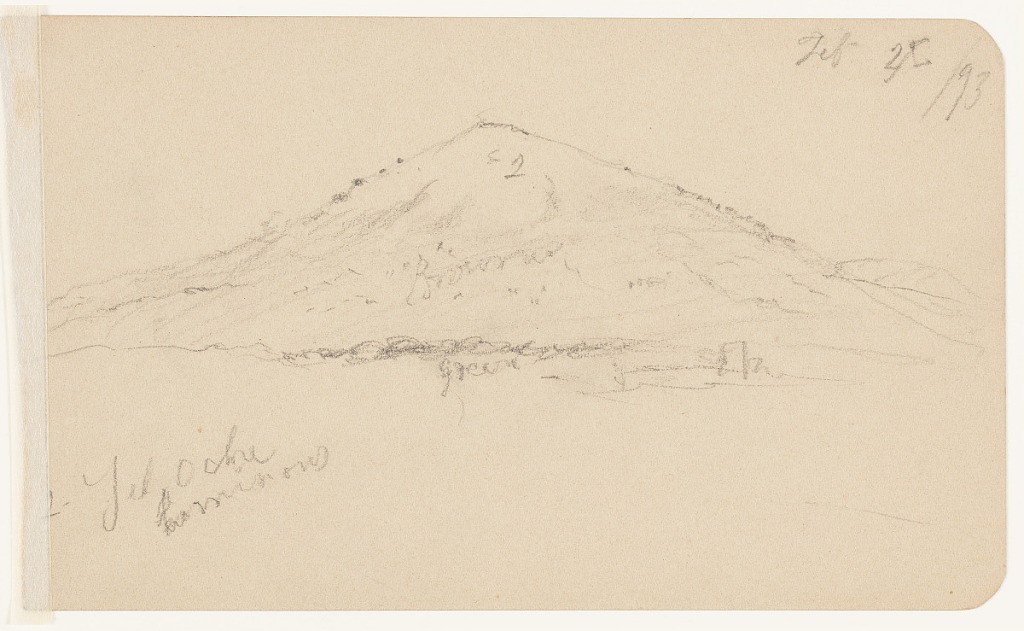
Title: Mountain Peak, Mexico
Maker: Frederic Edwin Church, American, 1826–1900
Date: February 27, 1892
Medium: Graphite on tan wove paper
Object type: Drawing
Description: Landscape sketch showing the summit of an immense mountain in Mexico. Viewed across indistinct terrain with vegetation in the middle distance at center, the conical mountain rises in the background with a sharp summit and slopes dotted with trees.